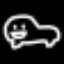
Label: frog